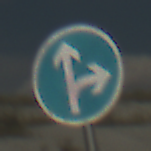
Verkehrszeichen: VorgeschriebeneFahrtrichtungGeradeausOderRechts
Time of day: MorningAfternoon
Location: Outdoor (Beach)
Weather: PartlyCloudy
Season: NotSpecified
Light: Natural